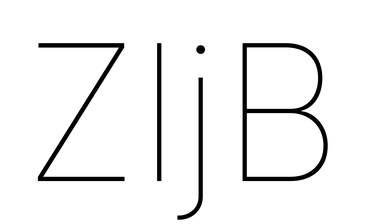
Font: Inter_Thin